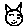
Label: cat